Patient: sex M, age 77
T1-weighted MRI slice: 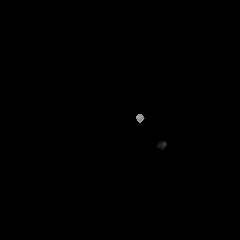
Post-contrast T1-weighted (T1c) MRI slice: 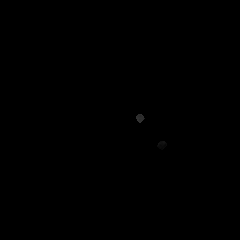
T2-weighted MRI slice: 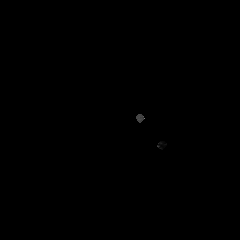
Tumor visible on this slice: no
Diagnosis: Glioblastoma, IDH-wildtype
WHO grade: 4